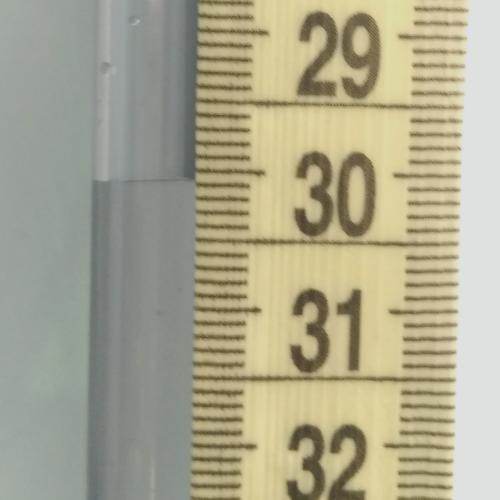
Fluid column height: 30.1 cm